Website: lowes
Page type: billing-address
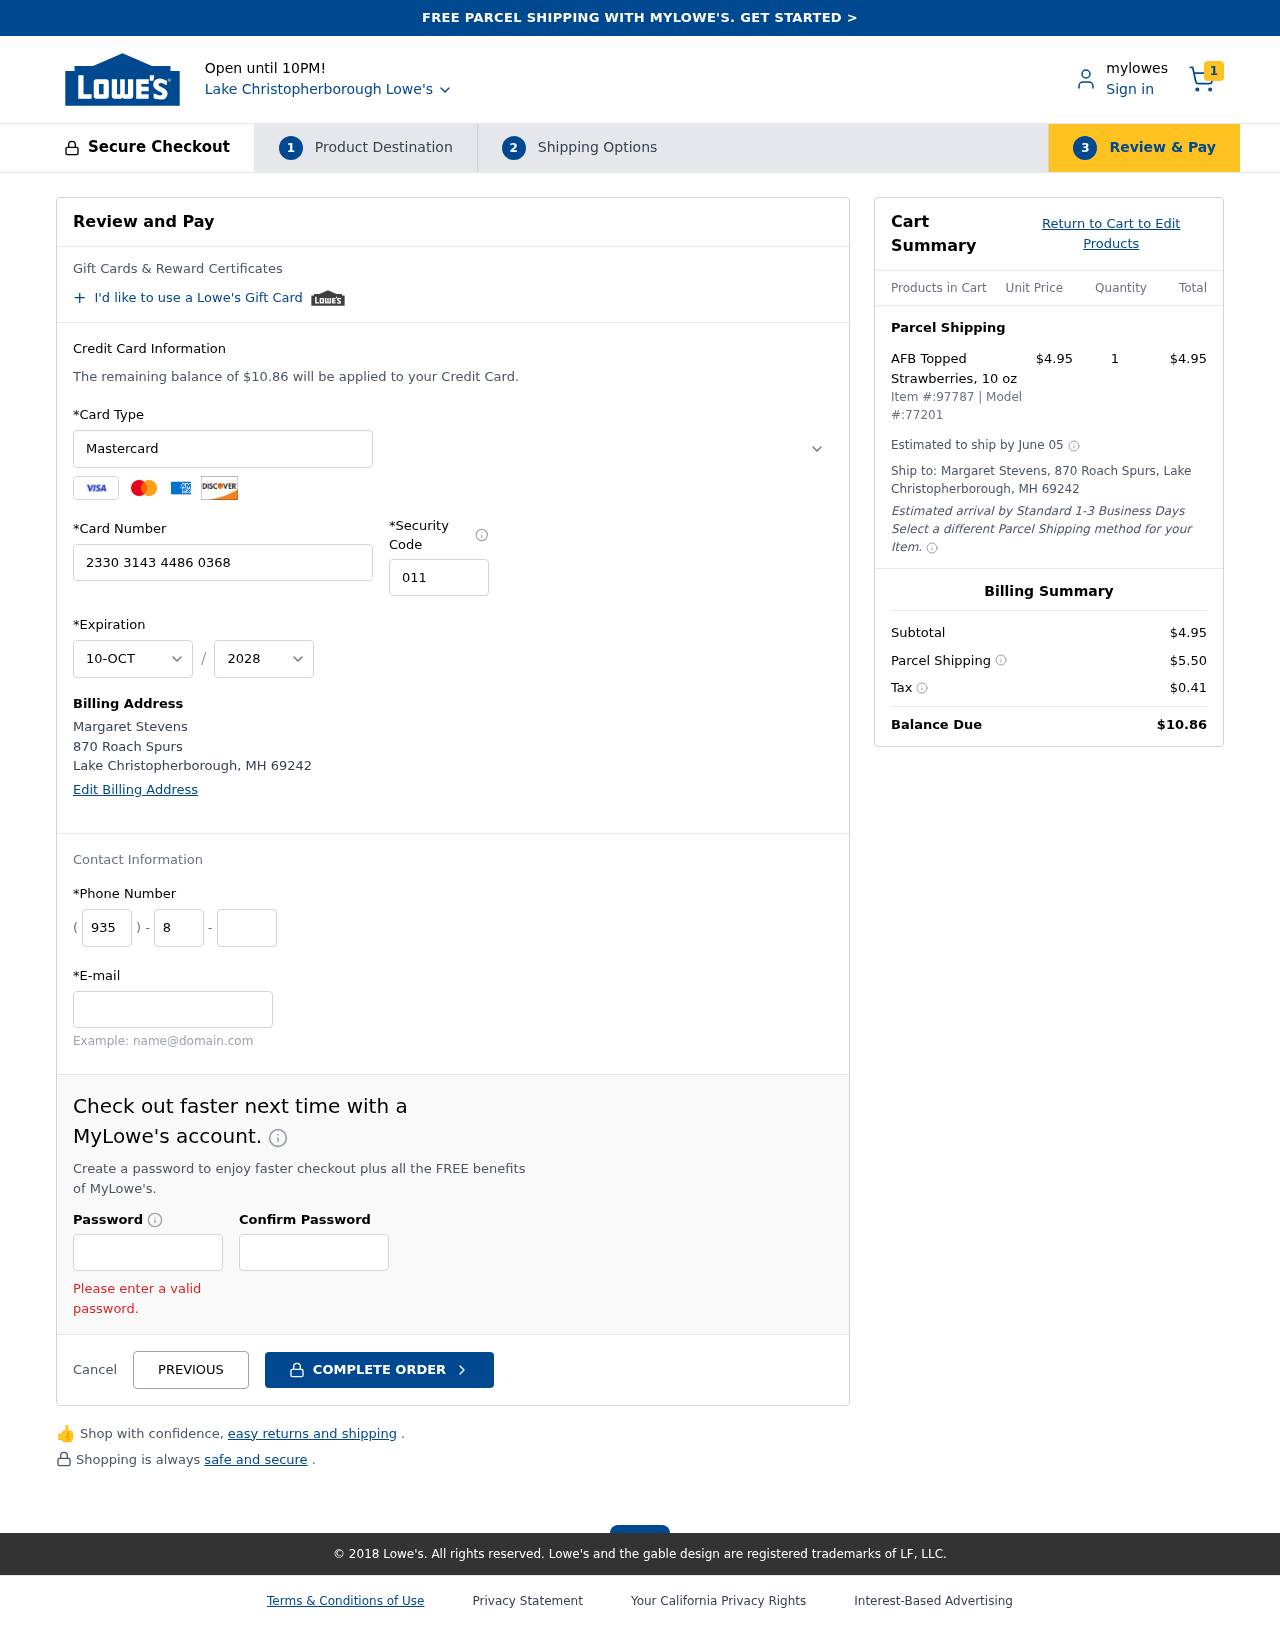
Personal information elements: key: PII_CARD_CVV
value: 011
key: PII_CARD_EXPIRY_MONTH
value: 10
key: PII_CARD_EXPIRY_YEAR
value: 28
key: PII_CARD_NUMBER
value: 2330 3143 4486 0368
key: PII_CARD_TYPE
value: Mastercard
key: PII_CITY
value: Lake Christopherborough
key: PII_CITY_STATE_ZIP
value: Lake Christopherborough, MH 69242
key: PII_EMAIL
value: margaret_stevens@yahoo.com
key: PII_FULLNAME
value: Margaret Stevens
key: PII_PHONE_AREA
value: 935
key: PII_PHONE_PREFIX
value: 810
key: PII_PHONE_SUFFIX
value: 8511
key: PII_STREET
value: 870 Roach Spurs
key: PII_FULLNAME2
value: Margaret Stevens
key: PII_STREET2
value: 870 Roach Spurs
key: PII_CITY_STATE_ZIP2
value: Lake Christopherborough, MH 69242
Product elements: key: PRODUCT1_NAME
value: AFB Topped Strawberries, 10 oz
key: PRODUCT1_PRICE
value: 4.95
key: PRODUCT1_QUANTITY
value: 1
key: PRODUCT_ITEM_NUMBER
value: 97787
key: PRODUCT_MODEL_NUMBER
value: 77201
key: PRODUCT1_LINE_TOTAL
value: $4.95
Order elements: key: ORDER_NUM_ITEMS
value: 1
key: ORDER_TOTAL
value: $10.86
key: ORDER_SHIPPING_DATE
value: June 05
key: ORDER_SUBTOTAL
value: $4.95
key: ORDER_SHIPPING_COST
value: $5.50
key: ORDER_TAX
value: $0.41